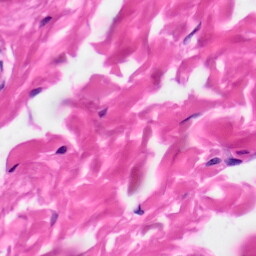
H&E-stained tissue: Skin